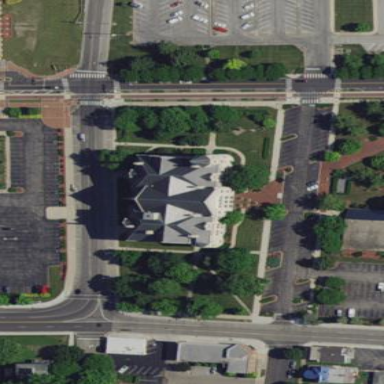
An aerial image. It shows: Public building.